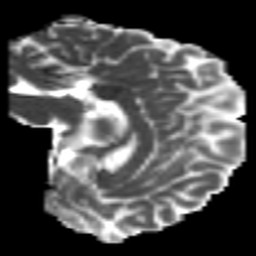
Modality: MD
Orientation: sagittal
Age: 24
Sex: female
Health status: healthy
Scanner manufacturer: ge
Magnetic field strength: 3 T
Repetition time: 11 s
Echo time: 0.072 s